Question: The documentation of Teradata's 'tbuild' bulk utility states that I can list multiple files if I set 'FileList = 'Y''. It does not, however, mention to do so.

I have tried something similar to this:
'''
VARCHAR FileList = 'YES',
VARCHAR FileName = '\path o
ile
ile1.csv',
'\path o
ile
ile2.csv',
'\path o
ile
ile3.csv',
'\path o
ile
ile4.csv'
'''
Which fails with this error (one for each file). This is the same error that occurs if I attempt to surround the entire thing with parenthesis:
'''
TPT_INFRA: Syntax error at or near line 30 of Job Script File 'File_list_test.sql':
TPT_INFRA: At "\path o
ile
ile1.csv" missing { ARRAY_ BIGINT_ BYTEINT_ CHARACTER_ CHAR_ CHARACTERS_ CHARS_ INT_ INTEGER_ LONG_ SMALLINT_ VARCHAR_ VARDATE_ REGULAR_IDENTIFIER_ EXTENDED_IDENTIFIER_ EXTENDED_IDENTIFIER_NO_N_ } in Rule: Attribute Definition
'''
I've tried to surround the entire list in double quotes. That fails with this error:
'''
TPT_INFRA: At "'\path o
ile
ile1.csv','\path o
ile
ile2.csv','\path o
ile
ile3.csv','\path o
ile
ile4.csv'" missing { PLUS_ MINUS_ JOB_ATTRIBUTE_REFERENCE_ EXTENDED_LITERAL_ CHAR_STRING_LITERAL_ UNSIGNED_INTEGER_ EXACT_NUMERIC_VALUE_ APPROX_NUMERIC_VALUE_ } in Rule: Initial Value
'''
I've tried to surround the entire list with square brackets which fails with this error:
'''
TPT_INFRA: At "VARCHAR" missing RPAREN_ in Rule: Attribute List Definition
'''
I've also tried to set 'VARCHAR FileName =' to each file. Predictably, that fails with this error:
'''
TPT_INFRA: TPT03044: Attribute 'FileName' is already on Operator 'My_DataConnector_Test' attribute list.
Duplicate definition is rejected.
'''
How do I provide a file list so that I can load selected files via the 'tbuild' utility?
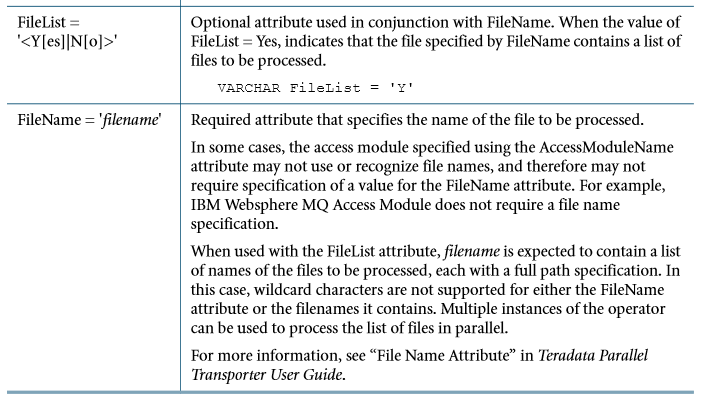
Answer: I had the same problem a few years ago when I tried FileList the first time :-)
You just have to read the manuals carefully:
> the specified by contains a list of files to be
processed.When used with the FileList attribute, of the files to be processed, each with a full
path specification
The file specified by must be a text file with each file name on a new line.
This is the content of the file "myfile.txt":
'''
\path o
ile
ile1.csv
\path o
ile
ile2.csv
\path o
ile
ile3.csv
\path o
ile
ile4.csv
'''
And now "myfile.txt" is the file used in TPT:
'''
VARCHAR FileList = 'YES',
VARCHAR FileName = 'myfile.txt'
'''